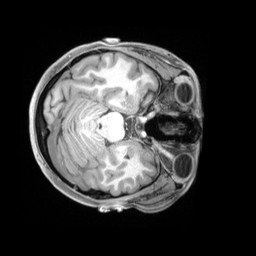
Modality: T1w
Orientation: axial
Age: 24
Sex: female
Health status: ill
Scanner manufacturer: siemens
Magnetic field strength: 3 T
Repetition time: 2.2 s
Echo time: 0.00218 s